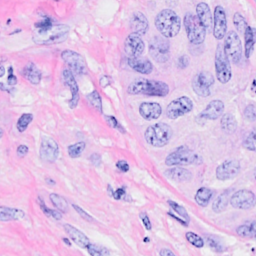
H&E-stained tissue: Breast